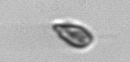
Label: Cryptophyta